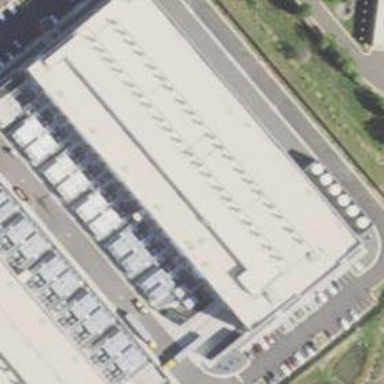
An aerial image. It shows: Data center building.